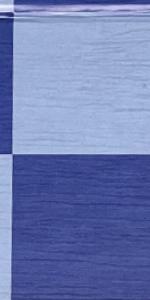
Label: Empty